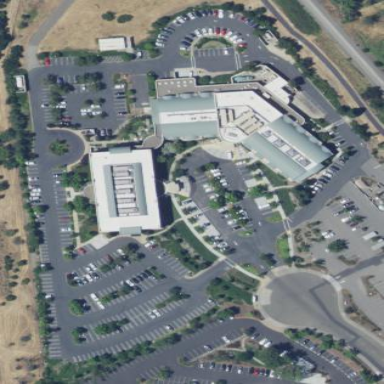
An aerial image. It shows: Healthcare facility identified as hospital.